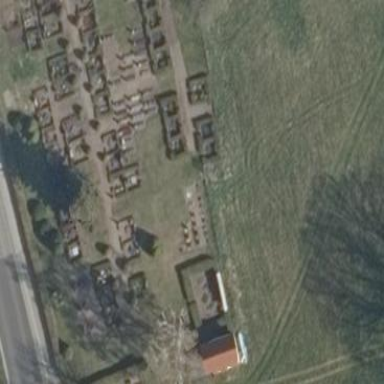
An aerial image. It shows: Cemetery.